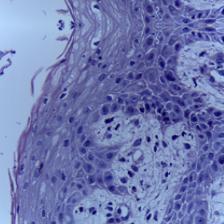
Diagnosis: OSCC